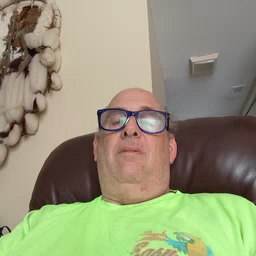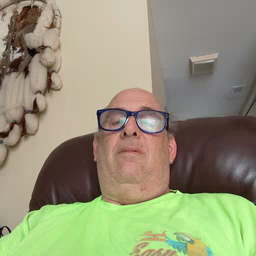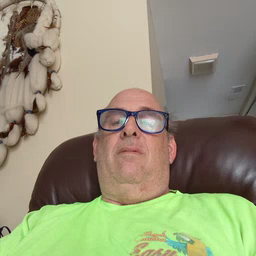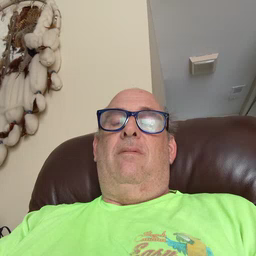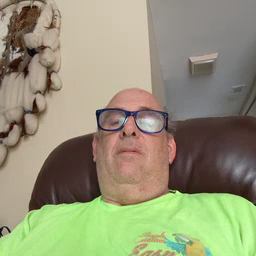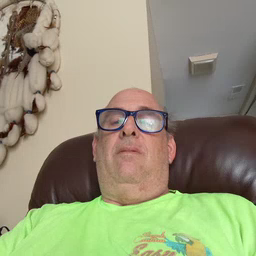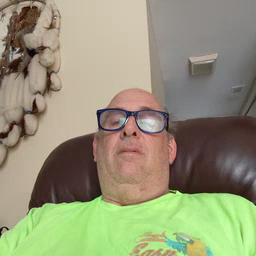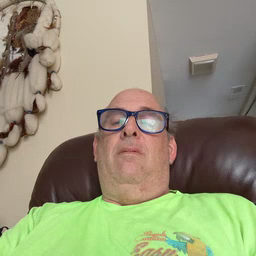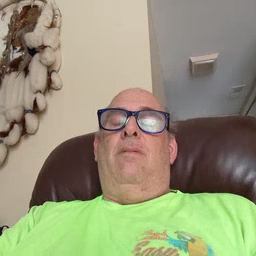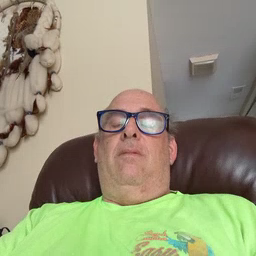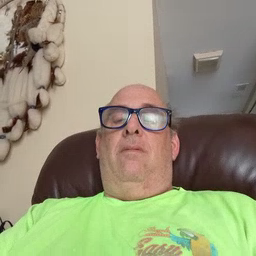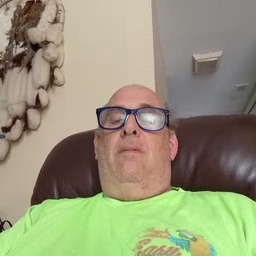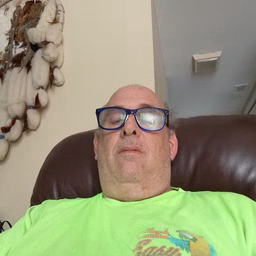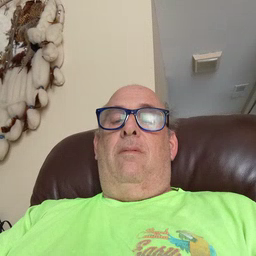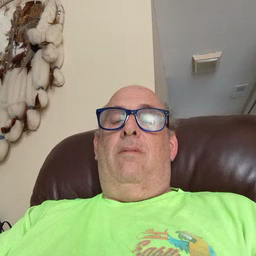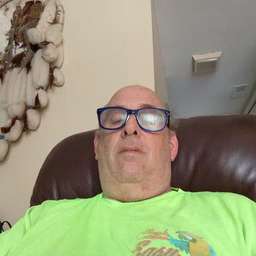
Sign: yucky